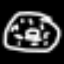
Label: donut